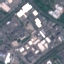
Label: Industrial